Question: Count the number of objects in the diagram.
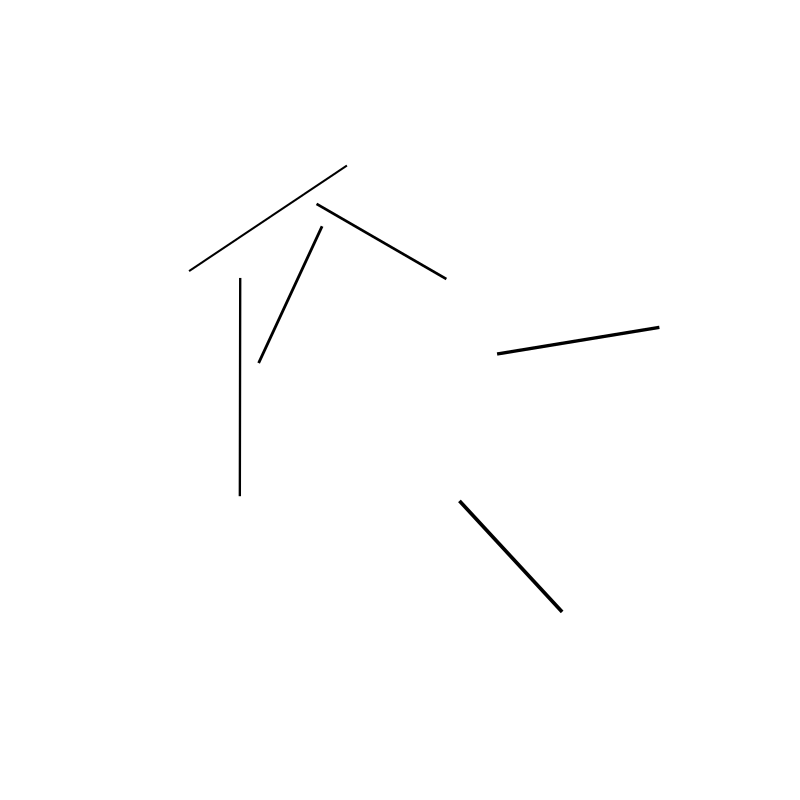
Answer: 6